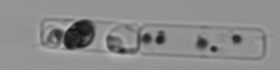
Label: Guinardia_delicatula_TAG_internal_parasite